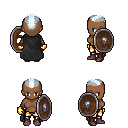
a pixel art fantasy rpg character, female body template, human, dark skin, black cape, gold greaves, white cyan short mohawk hairstyle, gold gloves, maroon shoes, shield, four views (front, back, left, right), 2x2 character sprite sheet, small pixel art, hard edges, no anti-aliasing